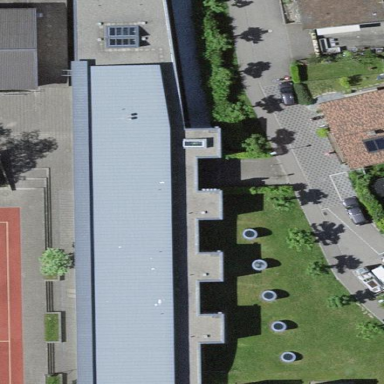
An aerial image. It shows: School building.